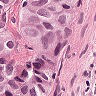
Metastatic tissue present: yes